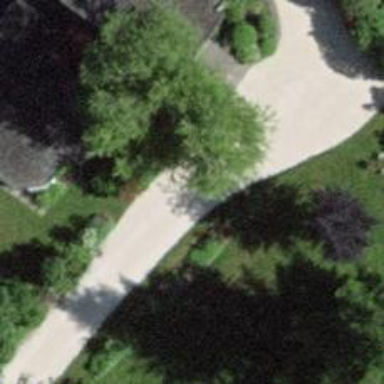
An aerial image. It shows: Driveway with paved surface.